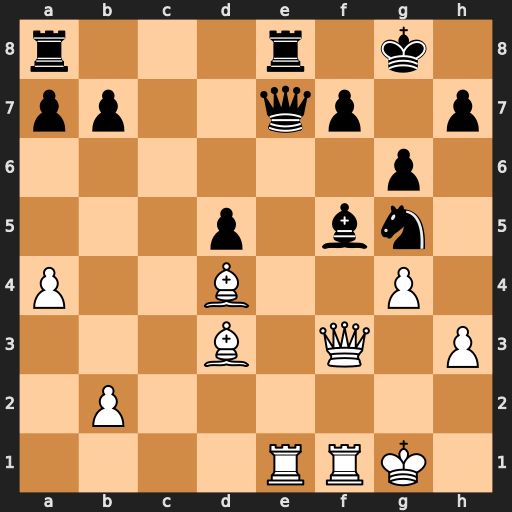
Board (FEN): r3r1k1/pp2qp1p/6p1/3p1bn1/P2B2P1/3B1Q1P/1P6/4RRK1
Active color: w
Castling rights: -
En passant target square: -
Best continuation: Rxe7 Nxf3+ Rxf3 Rxe7 gxf5